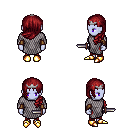
a pixel art fantasy rpg character, female body template, dark elf, purple skin, chain mail, red pants, brunette left-swept hairstyle, silver tiara, cloth bracers, gold boots, dagger, four views (front, back, left, right), 2x2 character sprite sheet, small pixel art, hard edges, no anti-aliasing